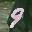
Label: 9